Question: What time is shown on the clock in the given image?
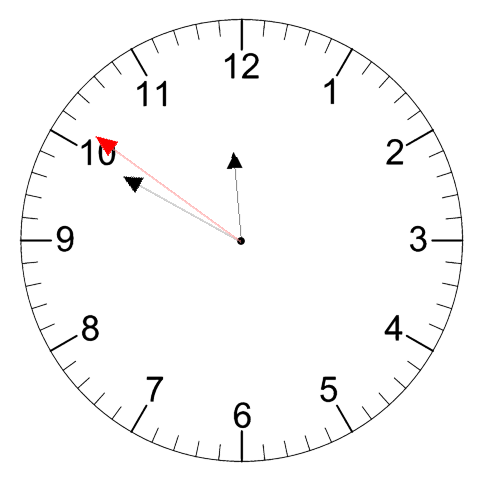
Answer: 11:49:51